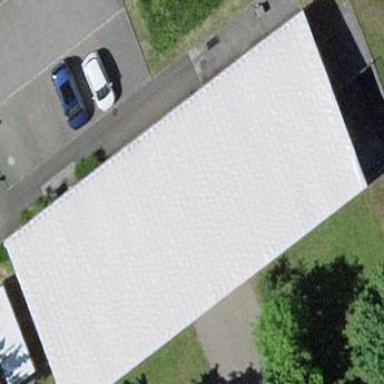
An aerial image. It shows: Kindergarten building.